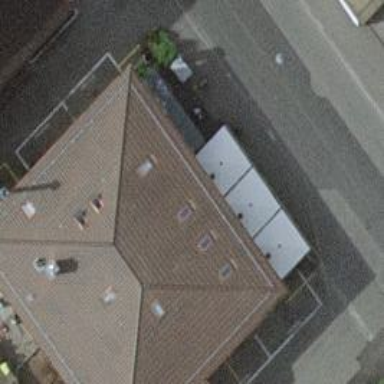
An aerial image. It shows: Retail building.